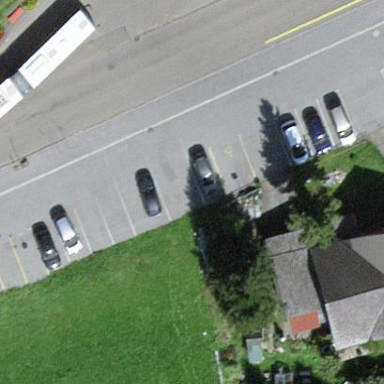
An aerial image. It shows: Building with street-side parking available.